Question: I have a ViewPager with FragmentPagerAdapter, which has 3 Fragments. Now, I have of the fragment:

So user can add or remove those items, and title should update accordingly. However, this title seems static.
How can one recall this method to update FragmentPagerAdapter's titles?
'''
@Override
public CharSequence getPageTitle(int position) {
switch (position) {
case 0: return items + " (" + notFoundItems + ")";
case 1: return found;
case 2: return review;
}
return "";
}
'''
I found a couple of similar questions on SO, but I need to update , not only the fragment itself.
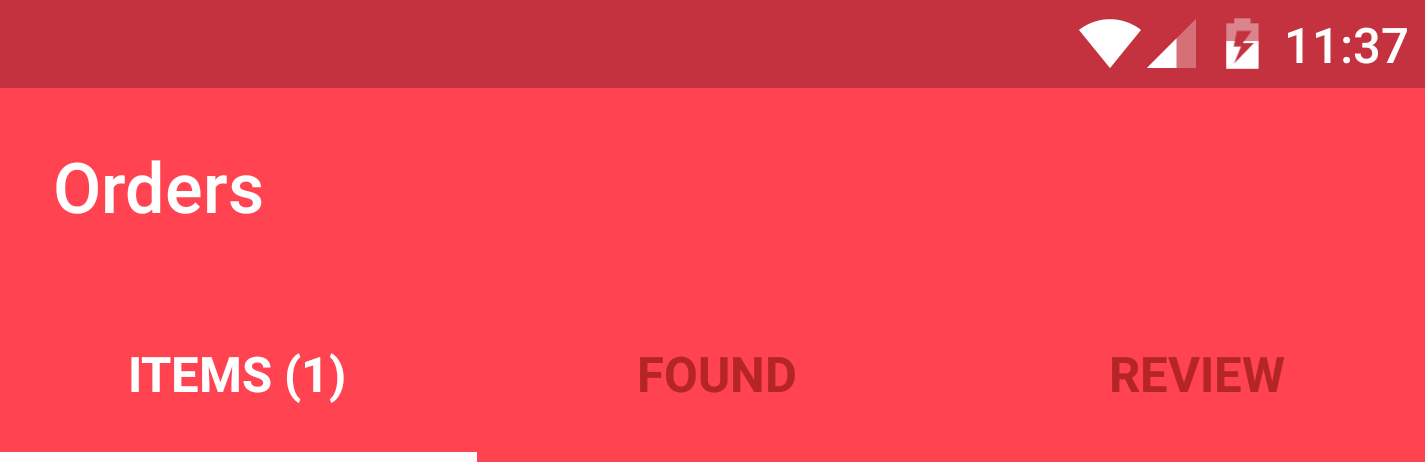
Answer: Finally, I solved it by simply re-setting the pager.
'''
private OrdersTabsAdapter tabsAdapter;
@InjectView(R.id.tabs_orders) SlidingTabLayout ordersTabs;
@InjectView(R.id.pager) ViewPager pager;
public void update() {
tabsAdapter.updateFragments(productId, status);
ordersTabs.setViewPager(pager); //this helped with the titles
}
'''